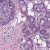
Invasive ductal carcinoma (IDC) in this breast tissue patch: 1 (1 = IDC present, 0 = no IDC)